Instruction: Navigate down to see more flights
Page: flights
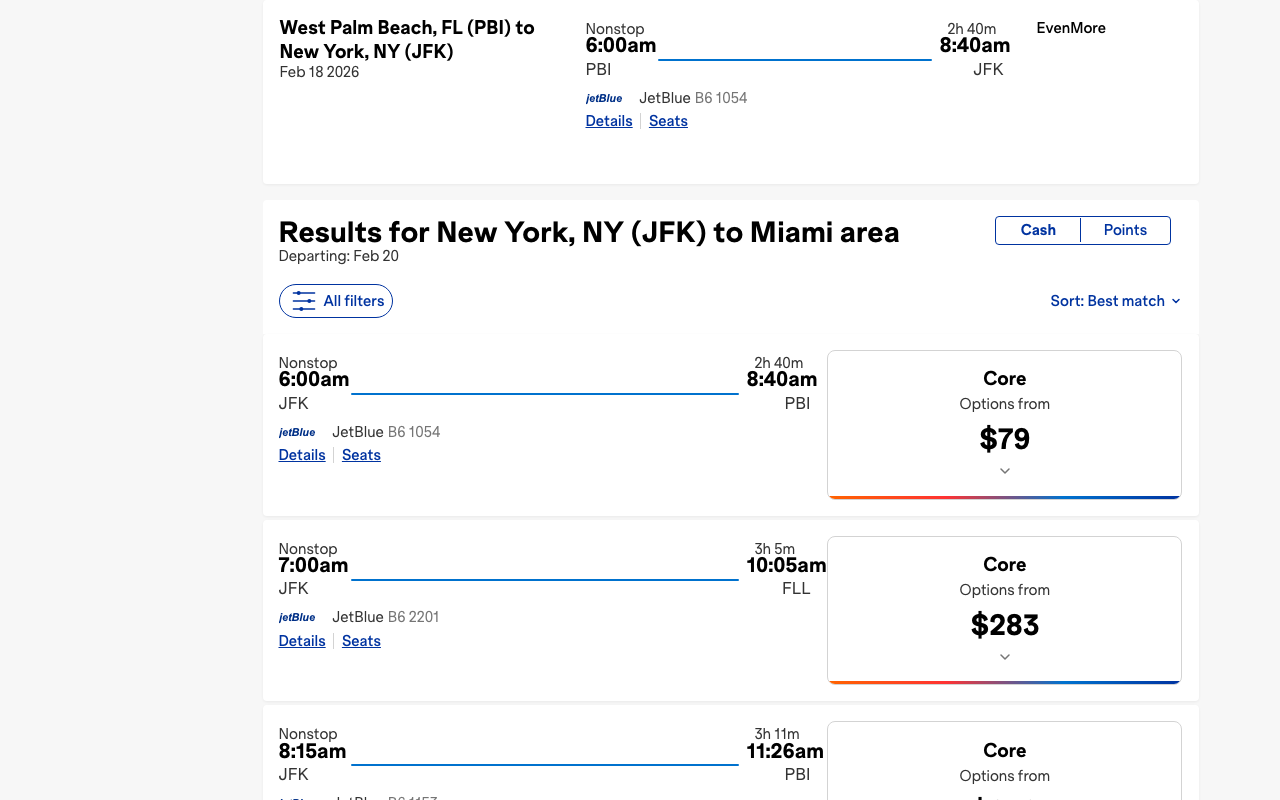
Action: scroll